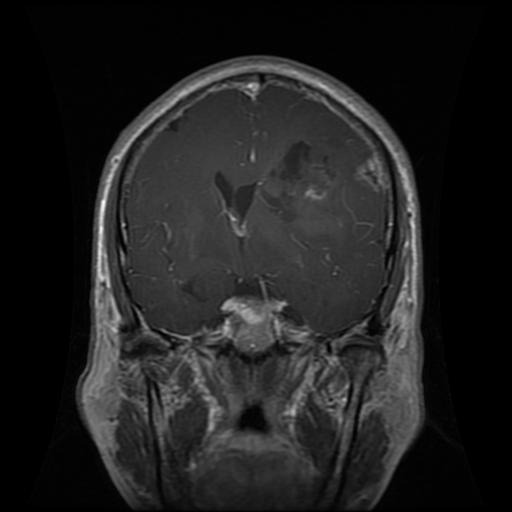
Label: glioma